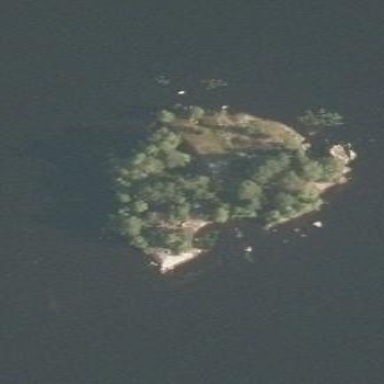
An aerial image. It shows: Image showing island.